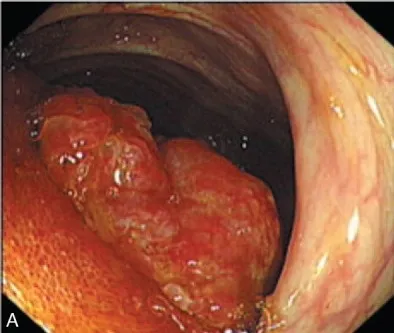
Endoscopy appearance of GI PEComa (case 2). White light.
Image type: endoscopy (gi_endoscopy)